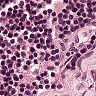
Metastatic tissue present: no